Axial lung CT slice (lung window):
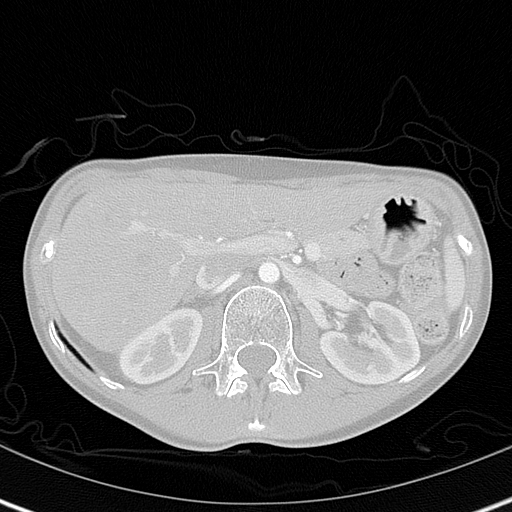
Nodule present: no